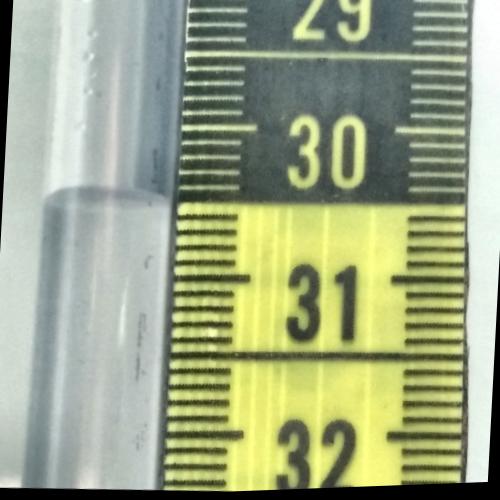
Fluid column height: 30.5 cm